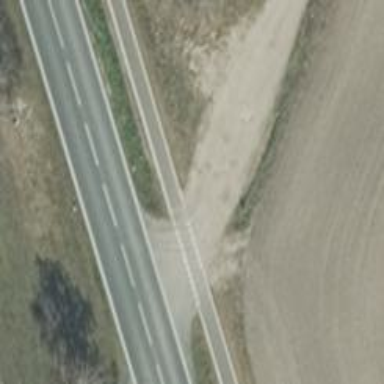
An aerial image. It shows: Asphalt track with grade1 tracktype.